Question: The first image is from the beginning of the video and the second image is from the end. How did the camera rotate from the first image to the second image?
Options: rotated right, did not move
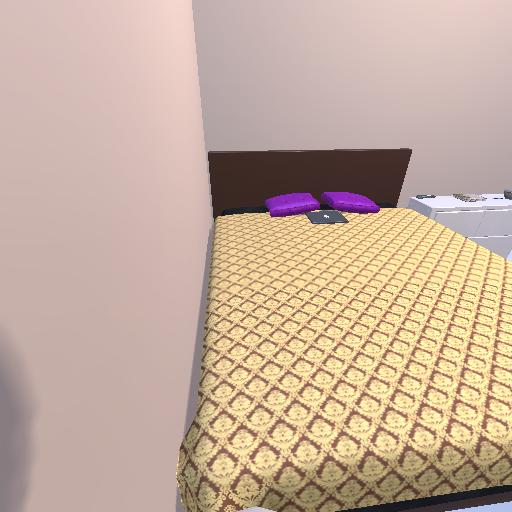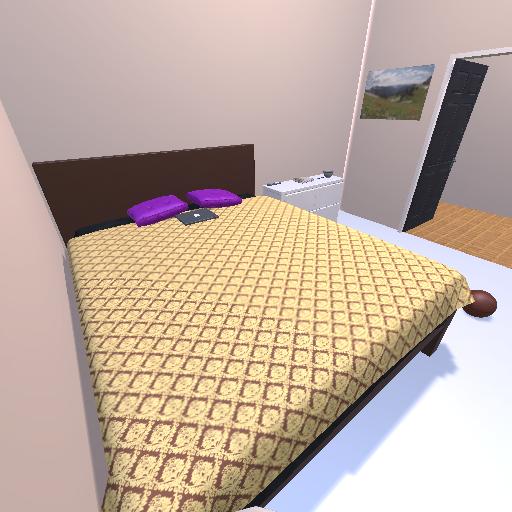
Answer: rotated right